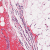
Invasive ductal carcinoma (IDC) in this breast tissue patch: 1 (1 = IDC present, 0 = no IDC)